Question: How to check if a column has a DateTime value(some rows are strings) and if so, it should display the next row as a separate column using R programming
'''
**Column1**
30-01-2020 21:03:34
please check the date
30/1/2020 21:05:11
Data is safe
Database error
**Expected Output**
**Column 1** **Column 2**
30/2/2020 21:03:34 please check the date
please check the date NA
30/2/2020 21:05:11 Data is safe
Data is safe NA
Database error NA
'''

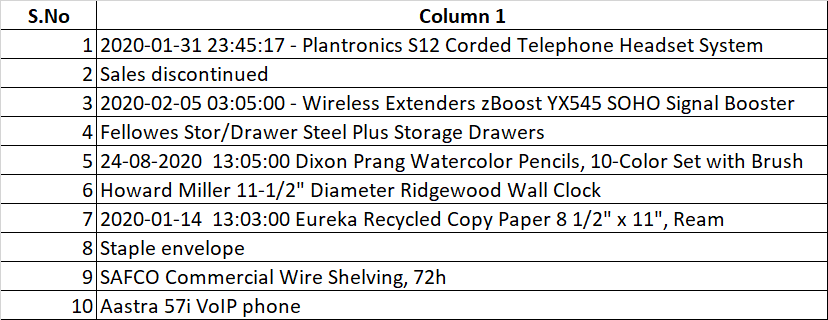
Answer: Does this work, as Anil pointed out, dates are not exactly dates (Feb 30), so I've used regex:
'''
library(dplyr)
library(stringr)
df %>% mutate(column2 = case_when(str_detect(Column1, '[0-9]{1,2}\/\d\/\d{4}.*') ~ lead(Column1), TRUE ~ NA_character_))
Column1 column2
1 30/2/2020 21:03:34 please check the date
2 please check the date <NA>
3 30/2/2020 21:05:11 Data is safe
4 Data is safe <NA>
5 Database error <NA>
'''
Data used:
'''
df <- structure(list(Column1 = c("30/2/2020 21:03:34", "please check the date",
"30/2/2020 21:05:11", "Data is safe", "Database error")), class = "data.frame", row.names = c(NA,
-5L))
'''
Updated answer:
'''
df %>% mutate(column2 = case_when(str_detect(Column1, '[0-9]{1,2}\/\d\/\d{4}.*') ~ lead(Column1), TRUE ~ NA_character_))
Column1 column2
1 30/2/2020 21:03:34-This date is updated by John please check the date
2 please check the date <NA>
3 30/2/2020 21:05:11 Data is safe
4 Data is safe <NA>
5 Database error <NA>
'''
New update:
'''
df %>% mutate(column2 = case_when(str_detect(Column1, '[0-9]{1,2}[\/-]\d{1,2}[\/-]\d{4}.*') ~ lead(Column1), TRUE ~ NA_character_))
Column1 column2
1 30/1/2020 21:03:34-This date is updated by John please check the date
2 please check the date <NA>
3 30-01-2020 21:03:34 Data is safe
4 Data is safe <NA>
5 Database error <NA>
'''